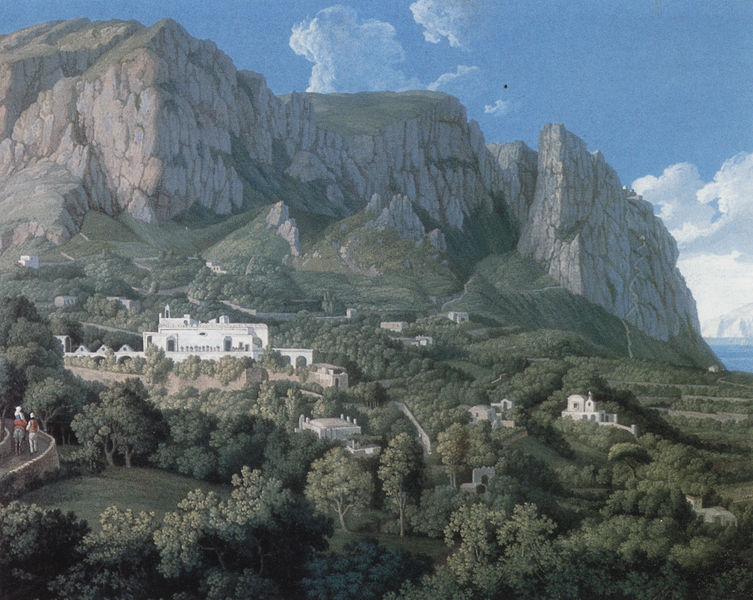
Titel: Ansicht der Insel Capri
Künstler: Jacob Philipp Hackert
Standort: Caserta
Institution: Schloß
Schlagwörter: baum, berg, blau, blätter, felsen, fuß, gemälde, himmel, laub, mann, meer, schatten, wasser, weiß, wolken, bäume, grün, landschaft, menschen, ocker, see, stadt, ufer, braun, fenster, frau, grau, hell, hut, licht, männer, schwarz, strasse, anlage, dach, gebäude, gras, haus, rot, schloss, weg, wiese, wolke, beige, leute, malerei, wand, architektur, helld, mensch, stein, steine, bild, öl, feld, felder, ferne, horizont, häuser, hügel, natur, weite, brücke, hütte, kirche, pfad, sonne, wege, wiesen, insel, pflanzen, tal, wald, anhöhe, esel, kamin, pferd, reiter, turm, bewegt, reiterin, spanien, klar, küste, sommer, ansicht, bogen, italien, ort, süden, vedute, abhang, berge, bergig, fels, felswand, gebirge, gipfel, hang, risse, dorf, dächer, mauer, bergkette, farbe, tag, klein, berglandschaft, geröll, massiv, steil, idylle, romantik, geländer, tor, kirchen, panorama, bögen, burg, weiden, glockenturm, kloster, palast, festung, wälder, lichtung, groß, felsig, ruinen, ritter, maultier, kurve, villa, herrschaftlich, anwesen, hügelig, ländlich, blua, reise, wanderer, unkel, strassen, kapelle, griechenland, siedlung, kluft, tempel, balu, plateau, bergrücken, arkadien, bergmassiv, inseln, flachdach, festland, kriche, formation, gouache, genau, kalk, detailiert, siedlungen, andalusien, steilwand, ald, bergwand, bäumew, benewand, kliftig, küstengebirge